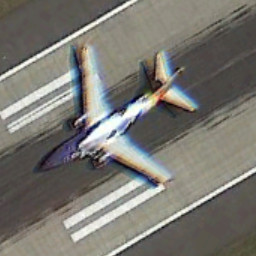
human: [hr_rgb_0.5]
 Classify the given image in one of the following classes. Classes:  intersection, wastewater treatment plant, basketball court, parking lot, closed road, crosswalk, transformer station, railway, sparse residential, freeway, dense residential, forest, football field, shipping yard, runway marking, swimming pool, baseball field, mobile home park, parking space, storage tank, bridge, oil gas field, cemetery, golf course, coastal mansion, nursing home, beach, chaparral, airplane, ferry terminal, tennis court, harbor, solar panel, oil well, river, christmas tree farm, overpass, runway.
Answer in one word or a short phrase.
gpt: airplane